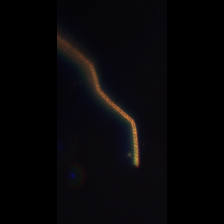
Taxon: Chaetoceros
Group: Diatoms